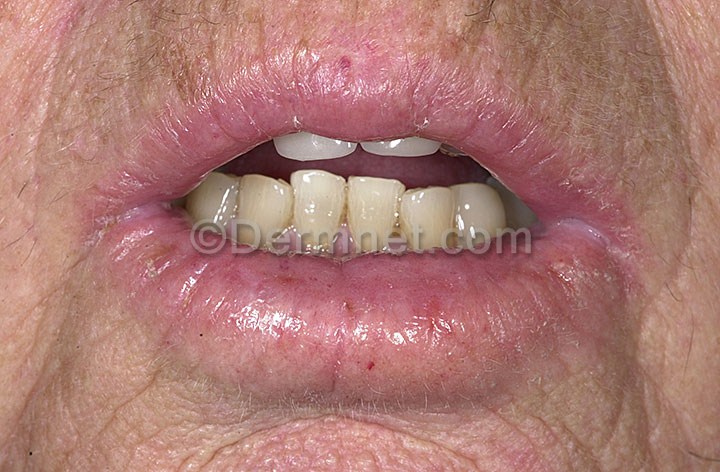
Disease: Poison Ivy Photos and other Contact Dermatitis